Question: Count the number of objects in the diagram.
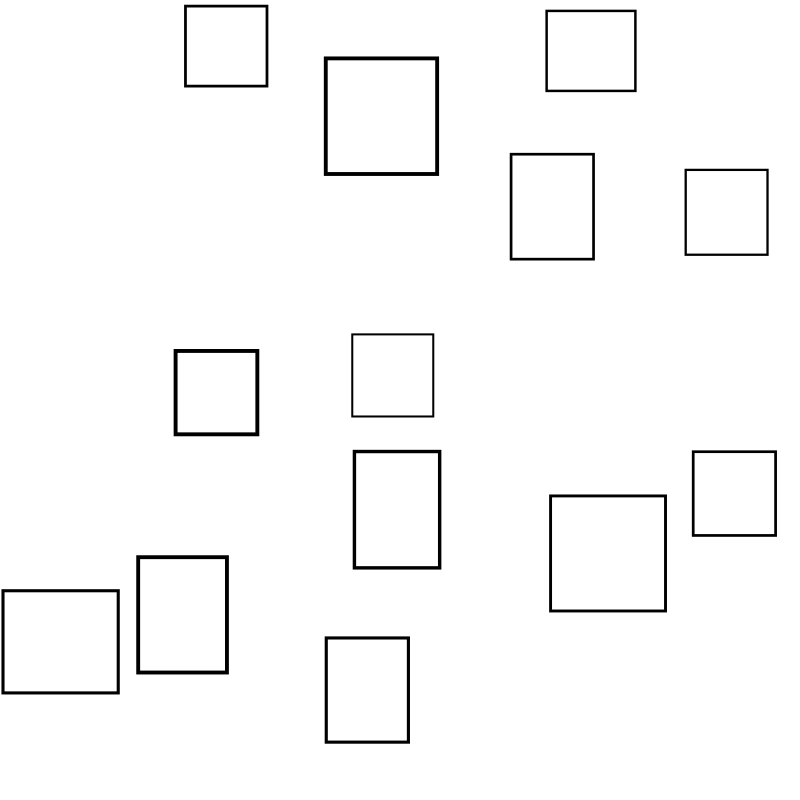
Answer: 13